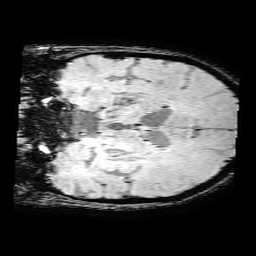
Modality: SWI
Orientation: coronal
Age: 46
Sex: female
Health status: ill
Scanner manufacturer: philips
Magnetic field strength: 3 T
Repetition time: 0.031 s